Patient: sex M, age 58
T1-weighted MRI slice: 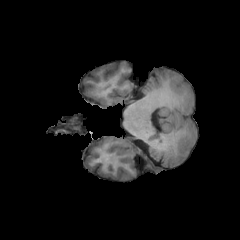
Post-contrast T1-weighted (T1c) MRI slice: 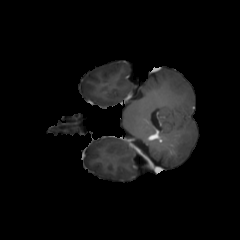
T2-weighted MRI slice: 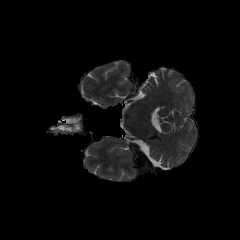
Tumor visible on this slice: no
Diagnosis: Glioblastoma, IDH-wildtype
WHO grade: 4